Question: I would like to use Font Awesome icons:
'''
<i class="icon-edit"></i>
'''
in the jqGrid pager area instead of the physical images by default.
'''
.navButtonAdd('#vw_ComplaintSearchGridPager', { caption: '', buttonicon: 'ui-icon-disk', title: 'Save Grid Settings', onClickButton: function () { $(this).SaveGridSetting(); } })
'''
Does anyone know how to achieve this?

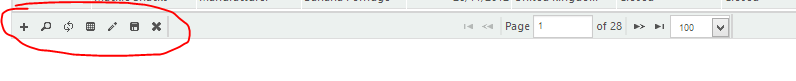
Answer: It's very interesting question! I never used <URL> before, but it seems very interesting project.
jqGrid has currently no direct support of Font Awesome icons, but I prepared <URL> which shows how to replace the standard jQuery UI navigator icons with the corresponding icons from Font Awesome.
One can see mostly clear the difference to the original navigator icons after zoom of the page. I included below the navigator displayed with zoom 400%:
The original navigator using jQuery UI icons

The navigator with Font Awesome icons:

The code which I used is very simple. Instead of usage
'''
$grid.jqGrid("navGrid", "#pager", {view: true});
'''
I used
'''
$grid.jqGrid("navGrid", "#pager", {editicon: "icon-pencil",
addicon: "icon-plus", delicon: "icon-trash", searchicon: "icon-search",
refreshicon: "icon-refresh", viewicon: "icon-file",view: true});
$("#pager .navtable .ui-pg-div>span").removeClass("ui-icon");
'''
I added the CSS
'''
.ui-jqgrid .ui-jqgrid-pager .ui-pg-div>span { margin: 0 5px; font-size: 12px; }
'''
I think it's possible to replace more jQuery UI icons to Font Awesome icons, but it's not very simple. I will think about the problem more and will contact the developer of jqGrid (Tony Tomov) to consider to make jqGrid more friendly to Font Awesome icons, so that it could be possible very simple switch to Font Awesome icons.
: I added the code which allows top replace more icons from the pager:
'''
var $pager = $grid.closest(".ui-jqgrid").find(".ui-pg-table");
$pager.find(".ui-pg-button>span.ui-icon-seek-first")
.removeClass("ui-icon ui-icon-seek-first")
.addClass("icon-step-backward");
$pager.find(".ui-pg-button>span.ui-icon-seek-prev")
.removeClass("ui-icon ui-icon-seek-prev")
.addClass("icon-backward");
$pager.find(".ui-pg-button>span.ui-icon-seek-next")
.removeClass("ui-icon ui-icon-seek-next")
.addClass("icon-forward");
$pager.find(".ui-pg-button>span.ui-icon-seek-end")
.removeClass("ui-icon ui-icon-seek-end")
.addClass("icon-step-forward");
'''
As the result one get the following pager:

instead of

: The code for changing minimizing icon looks a little completer. One should first change the icon initially
'''
$grid.closest(".ui-jqgrid")
.find(".ui-jqgrid-titlebar>.ui-jqgrid-titlebar-close>.ui-icon-circle-triangle-n")
.removeClass("ui-icon ui-icon-circle-triangle-n")
.addClass("icon-circle-arrow-down");
'''
and then change it after every click on the icon:
'''
onHeaderClick: function (gridstate) {
if (gridstate === "visible") {
$(this.grid.cDiv).find(">.ui-jqgrid-titlebar-close>span")
.removeClass("icon-circle-arrow-up ui-icon-circle-triangle-n")
.addClass("icon-circle-arrow-down");
} else if (gridstate === "hidden") {
$(this.grid.cDiv).find(">.ui-jqgrid-titlebar-close>span")
.removeClass("icon-circle-arrow-down ui-icon-circle-triangle-s")
.addClass("icon-circle-arrow-up");
}
}
'''
Additionally one need to add the CSS
'''
.ui-jqgrid .ui-jqgrid-titlebar-close>span { margin: 0 3px; font-size: 16px; }
.ui-jqgrid .ui-jqgrid-titlebar-close { text-decoration: none; }
'''
To fix the sorting icons I used the code
'''
var $sortables = $grid.closest(".ui-jqgrid")
.find(".ui-jqgrid-htable .ui-jqgrid-labels .ui-jqgrid-sortable span.s-ico");
$sortables.find(">span.ui-icon-triangle-1-s")
.removeClass("ui-icon ui-icon-triangle-1-s")
.addClass("icon-sort-down");
$sortables.find(">span.ui-icon-triangle-1-n")
.removeClass("ui-icon ui-icon-triangle-1-n")
.addClass("icon-sort-up");
'''
and the CSS
'''
.ui-jqgrid .ui-icon-asc { height: auto; margin-top: 0; }
.ui-jqgrid .ui-icon-asc, .ui-jqgrid .ui-icon-desc {
height: auto; margin-top: 0; margin-left: 5px;
}
.ui-jqgrid .s-ico>.ui-state-disabled, .s-ico>.ui-state-disabled { padding: 0; }
'''
As the result one will get the following:

: In <URL> one can find more full replacement of jQuery UI icons to Font Awesome icons.
: <URL> provides solution for Font Awesome version 4.x.